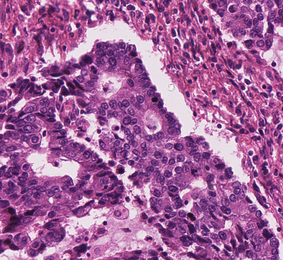
Tumor epithelial tissue: yes
Tumor-associated stroma tissue: yes
Normal tissue: no